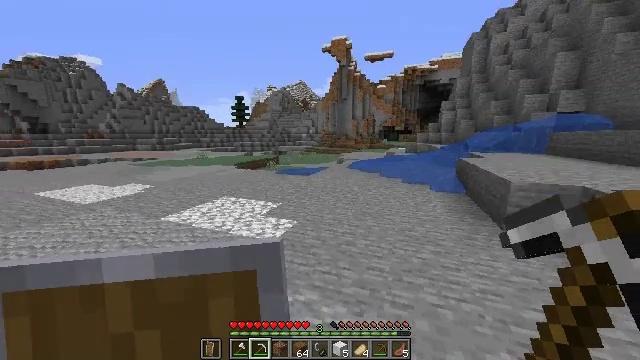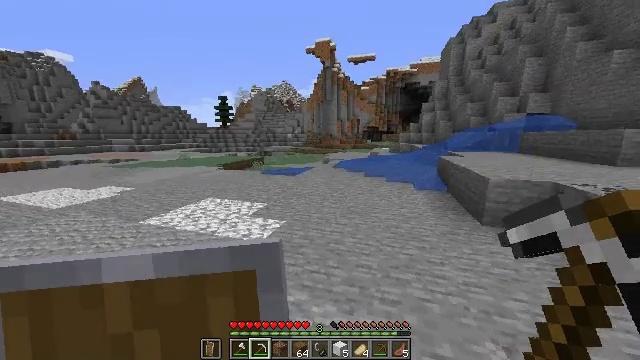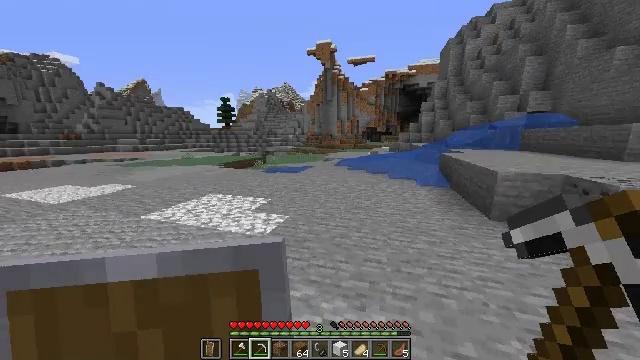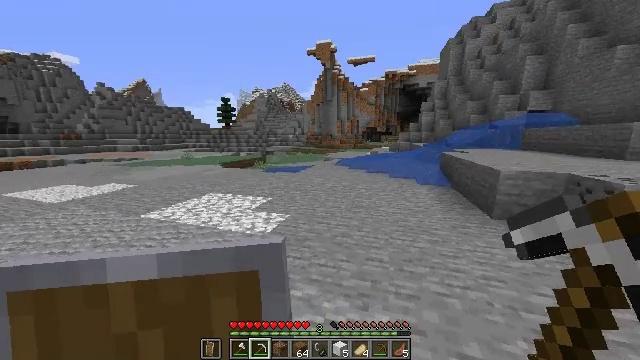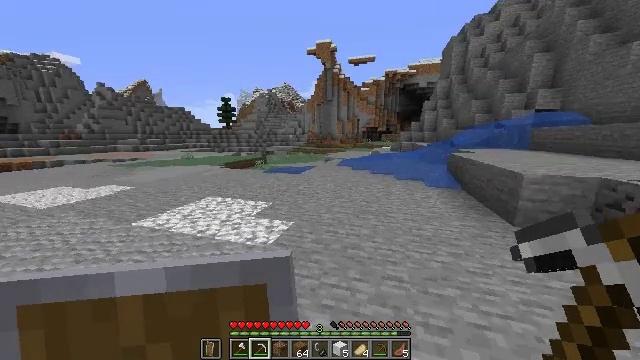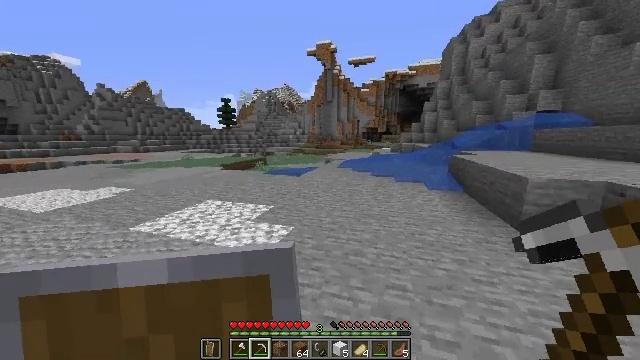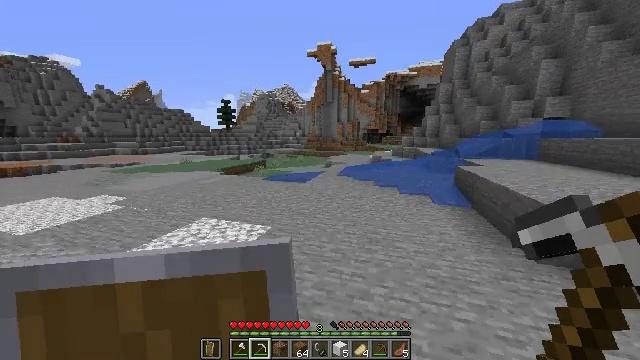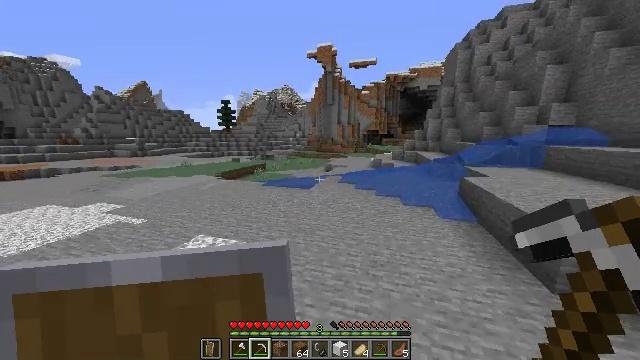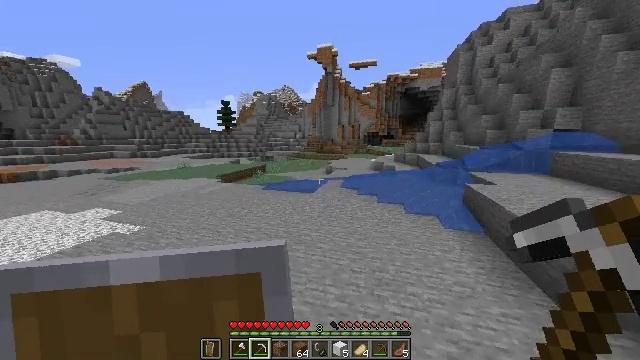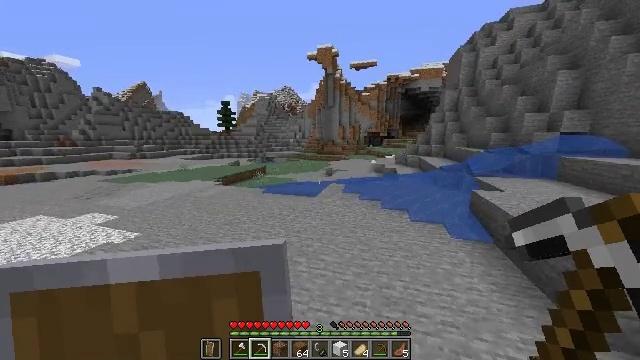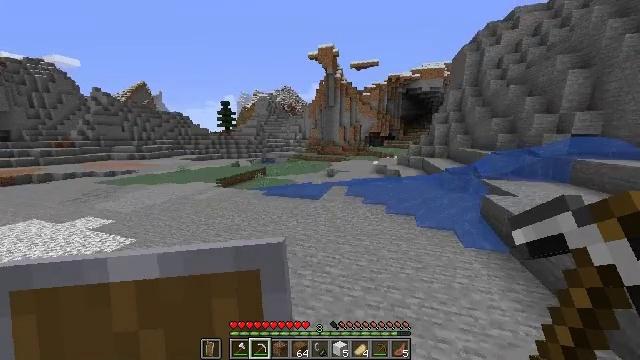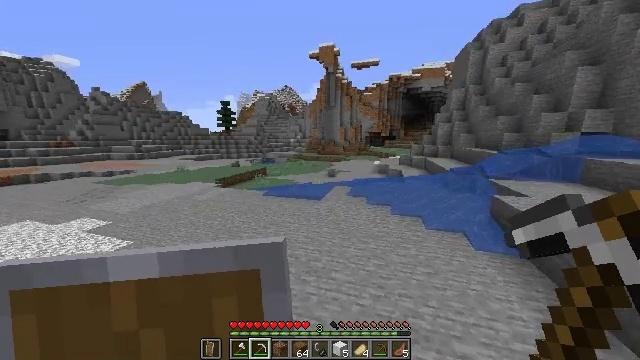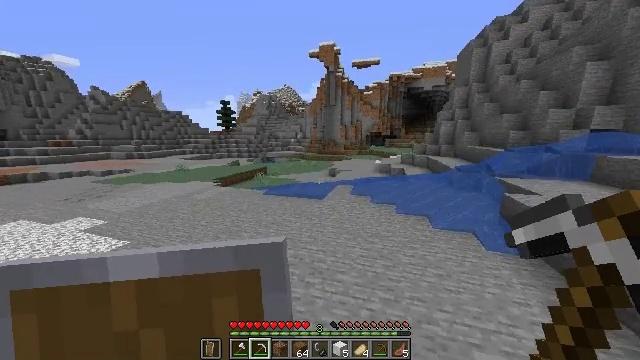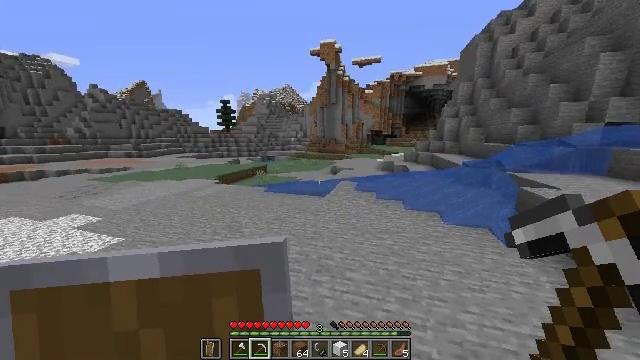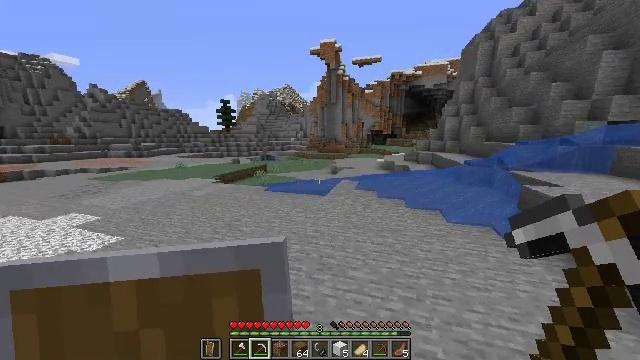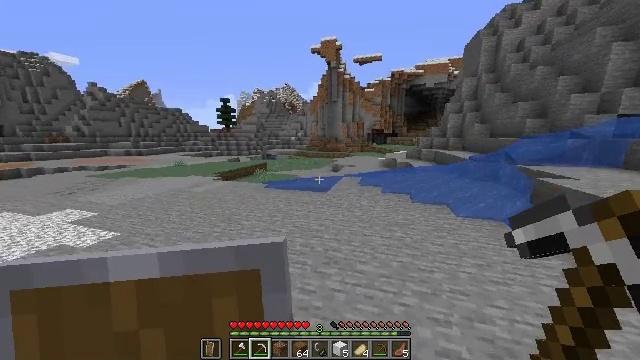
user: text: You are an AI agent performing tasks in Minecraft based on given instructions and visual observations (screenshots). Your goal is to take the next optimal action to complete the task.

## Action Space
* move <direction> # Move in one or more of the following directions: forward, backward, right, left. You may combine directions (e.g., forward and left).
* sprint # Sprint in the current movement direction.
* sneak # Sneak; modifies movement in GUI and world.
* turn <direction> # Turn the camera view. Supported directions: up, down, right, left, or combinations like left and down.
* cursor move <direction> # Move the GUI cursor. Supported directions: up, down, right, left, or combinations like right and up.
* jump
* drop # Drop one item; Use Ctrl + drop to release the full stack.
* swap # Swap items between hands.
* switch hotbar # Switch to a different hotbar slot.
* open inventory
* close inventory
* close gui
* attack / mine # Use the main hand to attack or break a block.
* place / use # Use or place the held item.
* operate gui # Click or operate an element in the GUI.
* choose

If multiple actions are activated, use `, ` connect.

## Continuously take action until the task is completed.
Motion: motion action
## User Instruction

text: Cut down the sugar cane stalks.
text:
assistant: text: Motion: move forward, sprint, turn right, jump
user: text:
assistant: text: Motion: move forward, sprint, jump
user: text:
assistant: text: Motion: move forward, sprint, jump
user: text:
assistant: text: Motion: move forward, sprint, jump
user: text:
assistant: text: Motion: move forward, sprint, jump
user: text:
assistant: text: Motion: move forward and move left, sprint, jump
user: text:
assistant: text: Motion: move forward and move left, sprint, jump
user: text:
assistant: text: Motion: move forward and move left, sprint, jump
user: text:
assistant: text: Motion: move forward and move left, sprint, jump
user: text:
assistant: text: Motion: move forward and move left, sprint, jump
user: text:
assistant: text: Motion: move forward and move left, sprint, jump
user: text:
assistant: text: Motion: move forward and move left, sprint, jump
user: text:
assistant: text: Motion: move forward and move left, sprint, jump
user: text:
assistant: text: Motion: move forward and move left, sprint, jump
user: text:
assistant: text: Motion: move forward and move left, sprint, jump
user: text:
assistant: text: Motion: move forward and move left, sprint, jump
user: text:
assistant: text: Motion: move forward and move left, sprint, jump
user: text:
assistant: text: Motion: move forward and move left, sprint, jump
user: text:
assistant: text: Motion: move forward and move left, sprint, jump
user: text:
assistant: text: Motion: move forward and move left, sprint, jump
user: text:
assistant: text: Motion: move forward and move left, sprint, jump
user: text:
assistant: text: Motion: move forward, sprint, jump
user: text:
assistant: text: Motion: move forward, sprint, jump
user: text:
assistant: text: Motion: move forward, sprint, jump
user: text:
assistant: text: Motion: move forward, sprint, jump
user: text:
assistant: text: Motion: move forward, sprint, jump
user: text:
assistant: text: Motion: move forward, sprint, turn left, jump
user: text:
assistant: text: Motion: move forward, sprint, turn left and down, jump
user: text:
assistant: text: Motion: move forward, sprint, turn left and down, jump
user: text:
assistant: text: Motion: move forward, sprint, jump